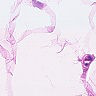
Metastatic tissue present: no